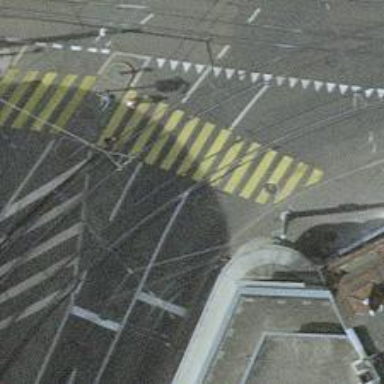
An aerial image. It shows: Tram crossing on the railway.